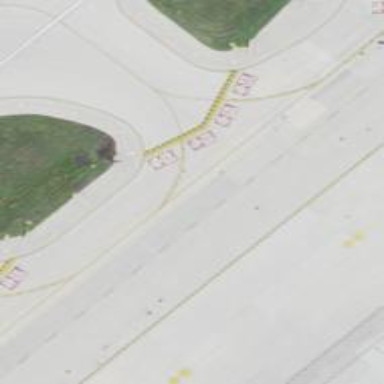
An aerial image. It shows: View of taxiway at the airport.